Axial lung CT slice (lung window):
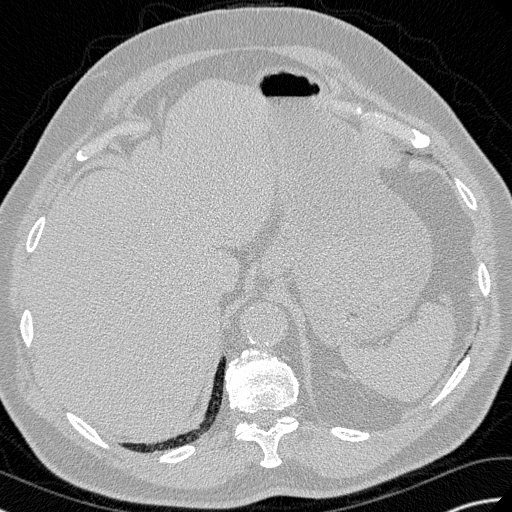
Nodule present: no